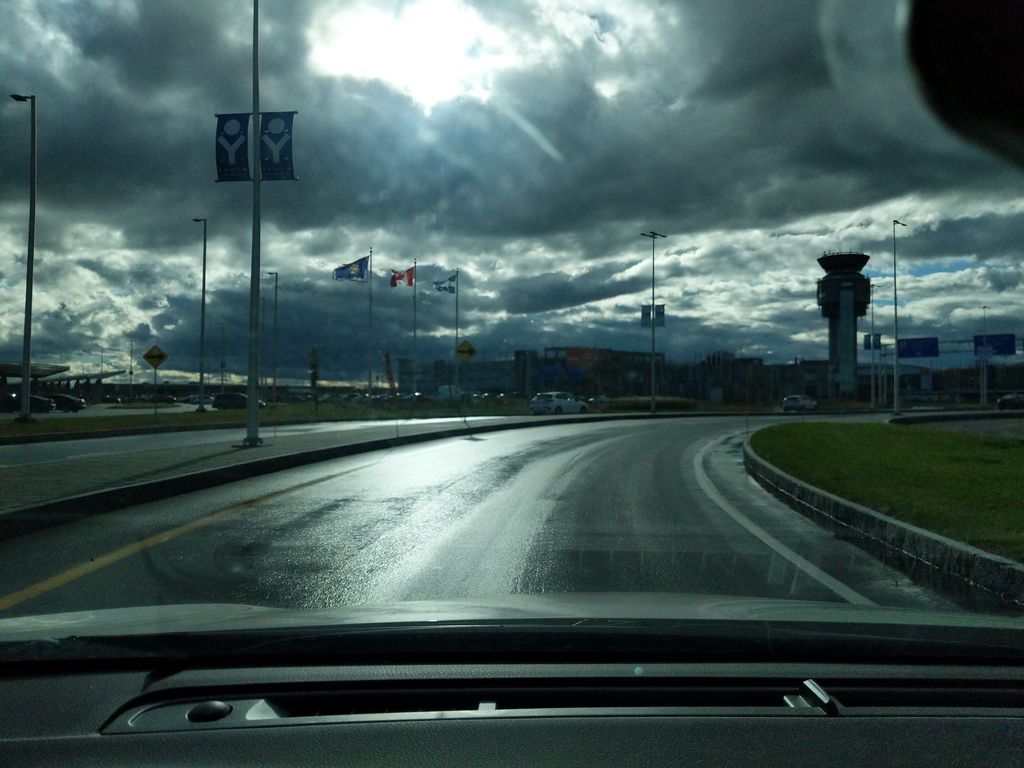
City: quebec_city